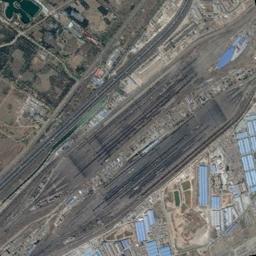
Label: railway_station